Field crop: tomato
Growth stage: 1
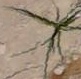
Species: cyperus